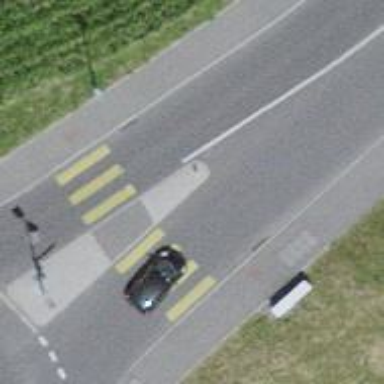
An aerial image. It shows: Uncontrolled zebra crossing with central island. The crossing is marked with zebra stripes.